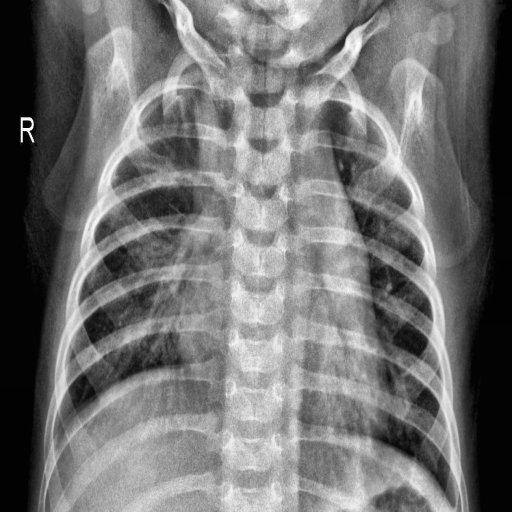
Finding: PNEUMONIA